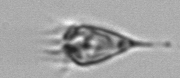
Label: Paratontonia_gracillima